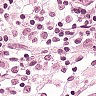
Metastatic tissue present: no